Question: I'm trying to use Apache poi word 3.8 to create word document in persian/arabic language.
My question is: how change text direction in document? ( it means changing text direction not changing just paragraph text alignment)
In MS Word we could use Right-to-left text direction to set alignment. What's equivalent of the first one in poi set property?
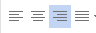
Answer: This is bidirectional text direction support (bidi) and is not yet implemented in apache poi per default. But the underlying object <URL> supports this. So we must get this underlying object from the 'XWPFParagraph'.
Example:
'''
import java.io.FileOutputStream;
import org.apache.poi.xwpf.usermodel.*;
import org.openxmlformats.schemas.wordprocessingml.x2006.main.CTP;
import org.openxmlformats.schemas.wordprocessingml.x2006.main.CTPPr;
import org.openxmlformats.schemas.wordprocessingml.x2006.main.STOnOff;
public class CreateWordRTLParagraph {
public static void main(String[] args) throws Exception {
XWPFDocument doc= new XWPFDocument();
XWPFParagraph paragraph = doc.createParagraph();
XWPFRun run = paragraph.createRun();
run.setText("Paragraph 1 LTR");
paragraph = doc.createParagraph();
CTP ctp = paragraph.getCTP();
CTPPr ctppr;
if ((ctppr = ctp.getPPr()) == null) ctppr = ctp.addNewPPr();
ctppr.addNewBidi().setVal(STOnOff.ON);
run = paragraph.createRun();
run.setText("lslm `lykm");
paragraph = doc.createParagraph();
run = paragraph.createRun();
run.setText("Paragraph 3 LTR");
FileOutputStream out = new FileOutputStream("WordDocument.docx");
doc.write(out);
out.close();
doc.close();
}
}
'''